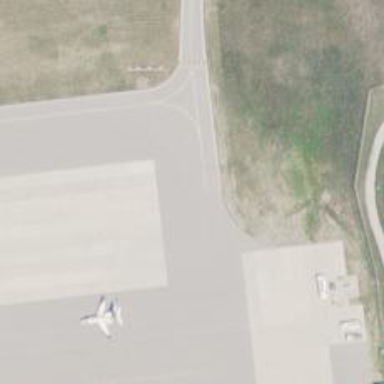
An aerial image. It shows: Image of taxiway at airport.